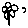
Label: flower